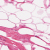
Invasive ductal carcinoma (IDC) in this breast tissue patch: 0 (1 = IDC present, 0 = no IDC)